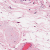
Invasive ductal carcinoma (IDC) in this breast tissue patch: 0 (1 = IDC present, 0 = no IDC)